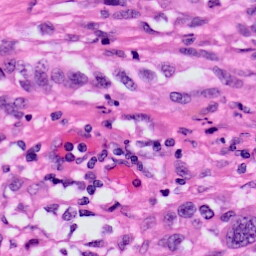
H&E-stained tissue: Skin